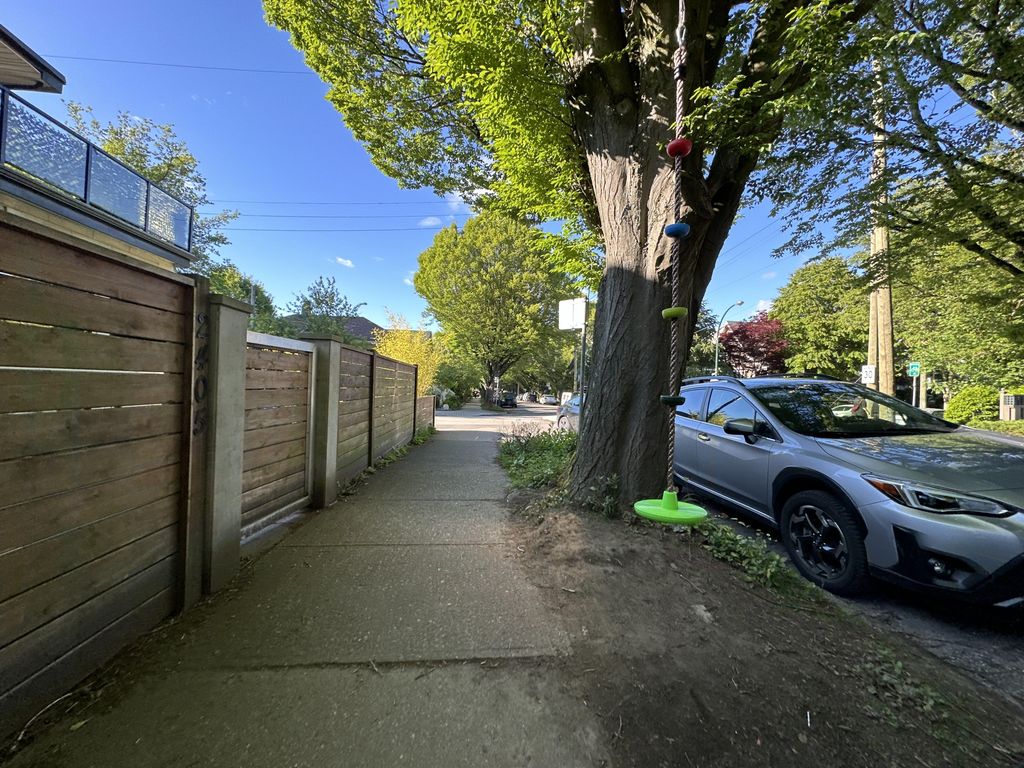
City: vancouver